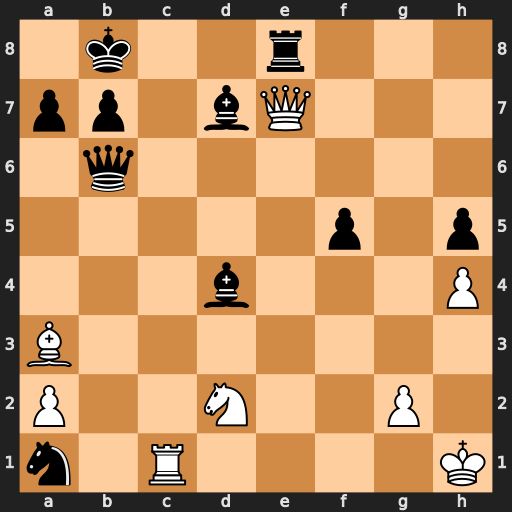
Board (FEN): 1k2r3/pp1bQ3/1q6/5p1p/3b3P/B7/P2N2P1/n1R4K
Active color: w
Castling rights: -
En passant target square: -
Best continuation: Bd6+ Qxd6 Qxd6+